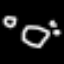
Label: octagon